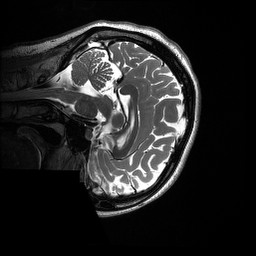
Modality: T2w
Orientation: sagittal
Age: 20
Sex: female